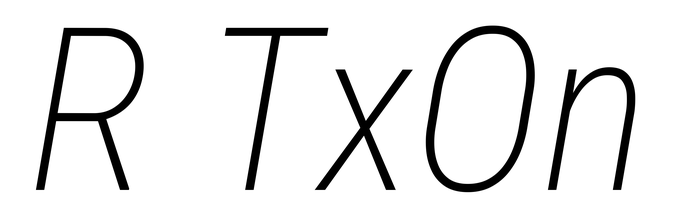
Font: Roboto-Italic_Condensed_ExtraLight_Italic